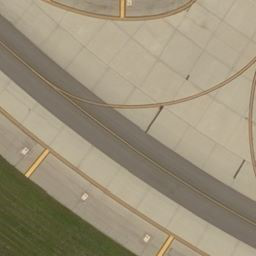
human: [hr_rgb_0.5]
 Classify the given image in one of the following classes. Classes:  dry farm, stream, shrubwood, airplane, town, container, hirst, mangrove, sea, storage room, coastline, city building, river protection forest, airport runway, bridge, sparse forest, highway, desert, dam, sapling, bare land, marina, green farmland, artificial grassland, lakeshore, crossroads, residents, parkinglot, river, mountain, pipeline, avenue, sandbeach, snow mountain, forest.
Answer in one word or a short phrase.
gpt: airport runway